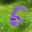
Label: 6